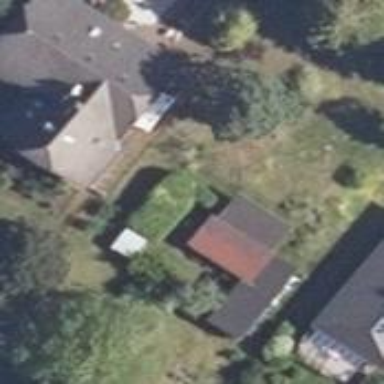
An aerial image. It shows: Simple and straightforward house.